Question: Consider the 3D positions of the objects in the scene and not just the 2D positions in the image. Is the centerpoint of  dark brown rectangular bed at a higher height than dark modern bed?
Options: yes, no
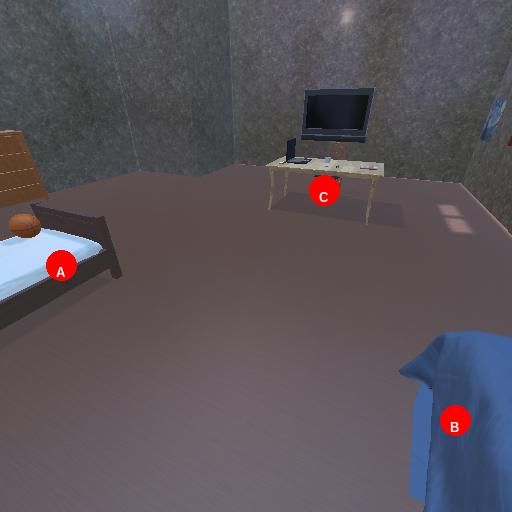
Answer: yes